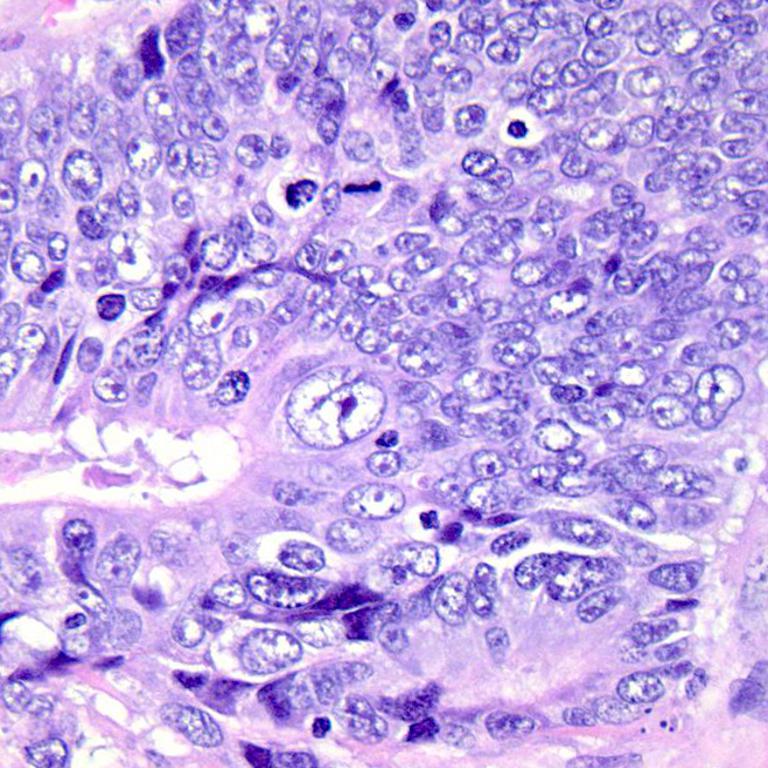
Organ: colon
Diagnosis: adenocarcinomas